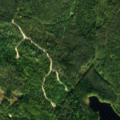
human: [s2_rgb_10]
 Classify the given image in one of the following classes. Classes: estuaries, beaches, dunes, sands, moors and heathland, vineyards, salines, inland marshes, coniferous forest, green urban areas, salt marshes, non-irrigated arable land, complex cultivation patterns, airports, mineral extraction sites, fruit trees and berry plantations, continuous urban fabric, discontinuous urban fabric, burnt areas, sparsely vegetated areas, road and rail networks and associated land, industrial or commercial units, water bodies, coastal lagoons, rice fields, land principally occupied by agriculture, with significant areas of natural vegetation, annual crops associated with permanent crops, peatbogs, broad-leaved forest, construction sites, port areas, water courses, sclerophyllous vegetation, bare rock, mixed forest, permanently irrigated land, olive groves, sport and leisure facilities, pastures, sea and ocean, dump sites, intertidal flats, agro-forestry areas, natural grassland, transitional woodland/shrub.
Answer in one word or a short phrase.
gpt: coniferous forest, mixed forest, water bodies